Interaction volume radius: 10 \u00c5
Interaction volume height: 20 \u00c5
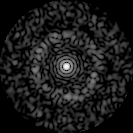
Disorder parameter: 0.8099